Question: I'm getting an odd NullReferenceException that I can't understand when trying to mock up a collection to enumerate. I don't think it's anything caused by Mock but I'm not 100% sure. Can anyone identify anything silly that I'm doing?
'''
InfoDataSet<OrderItemInfo> orders = OrderItemInfoProvider.GetOrderItems(orderInfo.OrderID);
foreach (OrderItemInfo orderItem in orders)
{
// Exception thrown on the first attempt to get an OrderItem in the foreach
}
'''
The stack trace from this line of code is the following:
> System.NullReferenceException: Object reference not set to an instance
of an object. Result StackTrace: at
CMS.SettingsProvider.ObjectDataSet'1.GetEnumerator() at CMS.SettingsProvider.ObjectDataSet'1.GetObjectEnumerator() at
CMS.SettingsProvider.InfoDataSet'1.d__0.MoveNext()
at ...
The content of the collection is simply a wrapper around an IEnumerable. In my case this should give you an idea on what is going on. GetEnumerator (both implicit and none implicit) implementations simply call through to values.
'''
private IEnumerable<T> values;
/// <summary>
/// Initializes a new instance of the <see cref="MockDataSet{T}"/> class.
/// </summary>
/// <param name="values">The values.</param>
public MockDataSet(IEnumerable<T> values)
{
if (values == null)
throw new ArgumentNullException("values");
this.values = values;
}
'''
Values has a single value in it, that I can enumerate fine via the watch window...

Can anyone explain what I'm doing wrong here?
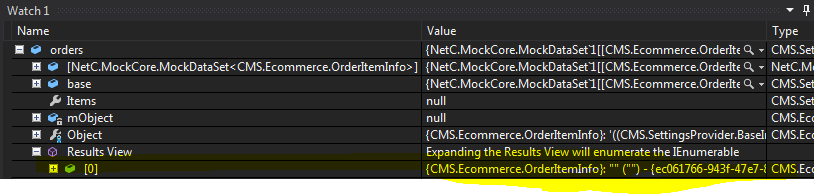
Answer: It's a bit of an odd one this that I think is partially down to the CMS underneath (Kentico). I came across a problem earlier which I posted a question on <URL> and I just realised this could be having the same affect.
It seems that the result of 'InfoDataSet<OrderItemInfo> orders = OrderItemInfoProvider.GetOrderItems(orderInfo.OrderID);' is difficult for the compiler to determine the type of. Therefore I think a cast is occuring underneath say
'((IEnumerable<OrderItemInfo>)orders)'
I believe this is failing, causing the IEnumerable to be null, and hence the NullReferenceException. The resolution is a simple cast of each item:
'''
InfoDataSet<OrderItemInfo> orders = OrderItemInfoProvider.GetOrderItems(orderInfo.OrderID);
foreach (OrderItemInfo orderItem in orders.Cast<OrderItemInfo>())
{
// Now works
}
'''